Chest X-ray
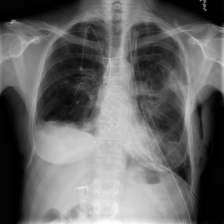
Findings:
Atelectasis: negative
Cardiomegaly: negative
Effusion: negative
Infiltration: negative
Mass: negative
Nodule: negative
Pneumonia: negative
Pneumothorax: negative
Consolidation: negative
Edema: negative
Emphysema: negative
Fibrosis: negative
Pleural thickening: negative
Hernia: negative